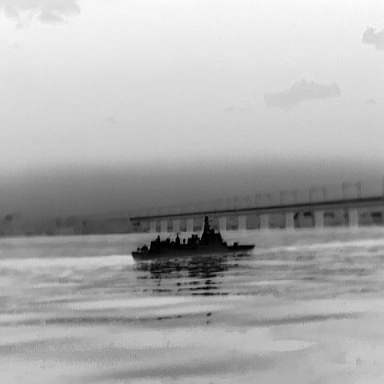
There is a warship in the infrared image.